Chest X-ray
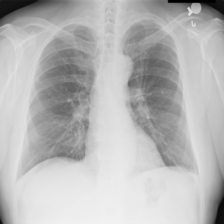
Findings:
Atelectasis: positive
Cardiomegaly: negative
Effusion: negative
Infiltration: negative
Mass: negative
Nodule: negative
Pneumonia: negative
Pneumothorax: negative
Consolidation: negative
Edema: negative
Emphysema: negative
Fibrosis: negative
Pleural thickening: negative
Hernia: negative